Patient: sex M, age 44
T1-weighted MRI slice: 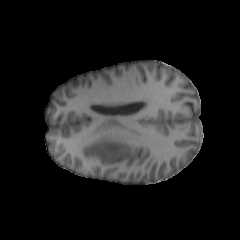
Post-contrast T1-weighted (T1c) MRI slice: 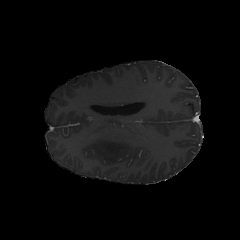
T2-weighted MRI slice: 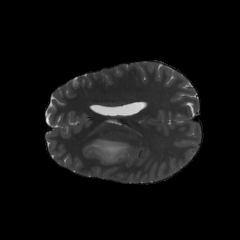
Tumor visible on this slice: yes
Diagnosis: Astrocytoma, IDH-mutant
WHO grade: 3